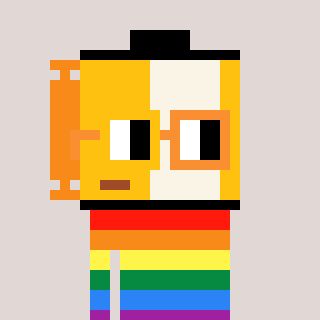
a pixel art character with square yellow and orange glasses, a film roll-shaped head and a darkpink-colored body on a warm background